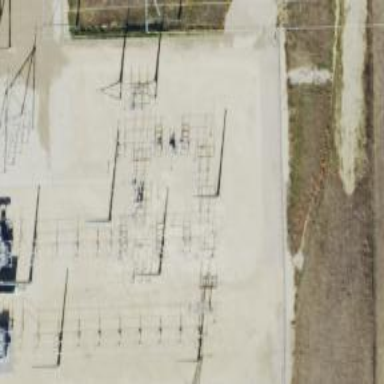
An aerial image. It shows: Mast used for lightning protection.